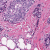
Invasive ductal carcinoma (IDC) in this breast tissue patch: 1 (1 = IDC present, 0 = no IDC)